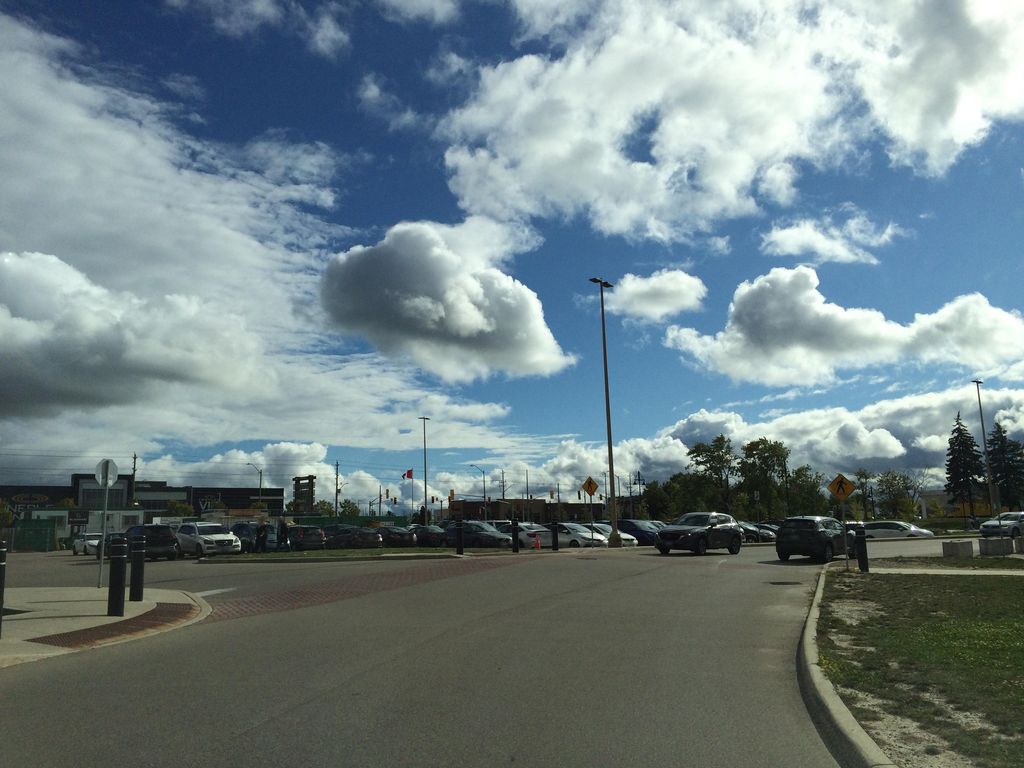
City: kitchener-waterloo